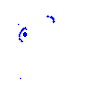
Particle: pion